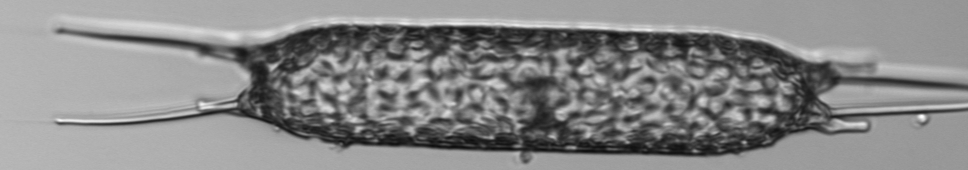
Label: Odontella